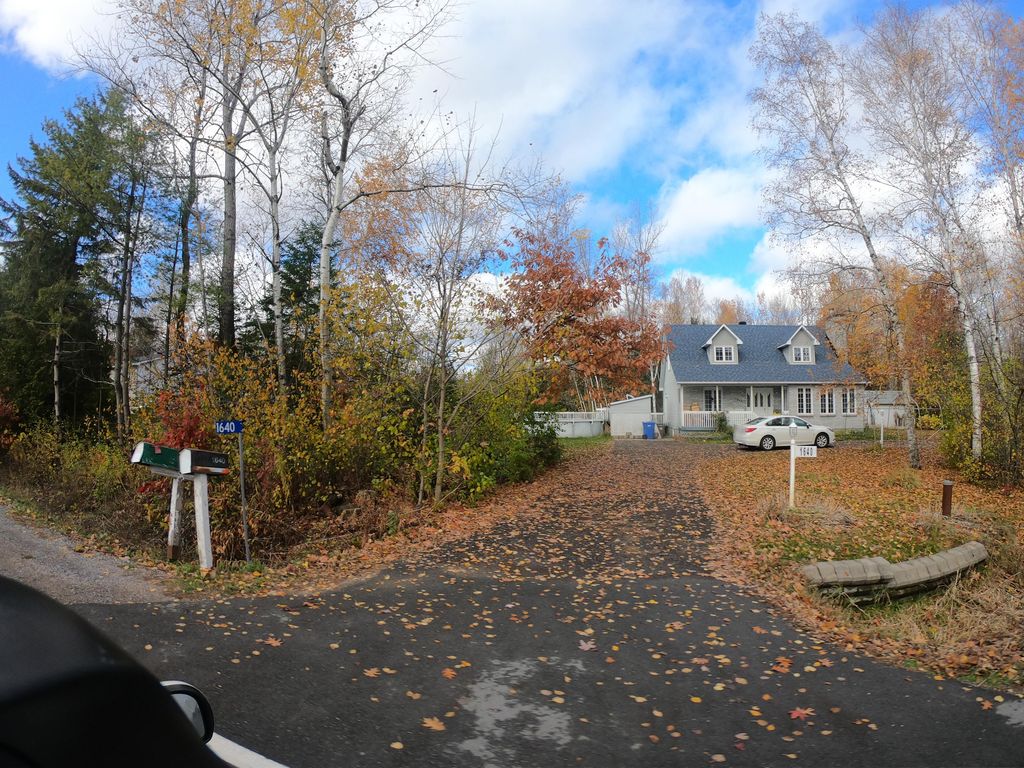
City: ottawa-gatineau